Question: I have set up my Google OAuth

And I have added the code into Startup.Auth.cs
'''
app.UseGoogleAuthentication(new GoogleOAuth2AuthenticationOptions()
{
// LRC
ClientId = "xxxxxxxxx",
ClientSecret = "xxxxx"
//CallbackPath = new PathString("/signin-google")
});
'''
But after I chose a google account to log in, it redirected me to the login page again,
I checked the network via Chrome and found that the access was denied.
> <URL>
I cannot figure it out.
---
Now I did something else:
1. I added an annotation ([RequireHttps]) on the Account Controller
2. I enabled the SSL for my project.
3. I updated the url and re-direct url in Google Console to https
Tried to log in with Google, after I selected my Google account, it returned the same access_denied.
It would be better if the response from Google could give more detailed information.
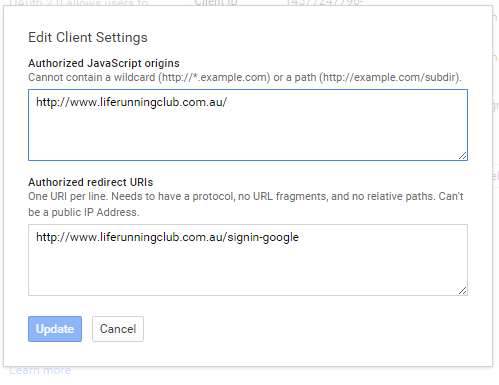
Answer: I had the same problem using the latest ASP.Net MVC template with "Individual Accounts" selected.
The solution was to enable the Google+ API for my project in the Google Developer console.
I found my answer <URL>.